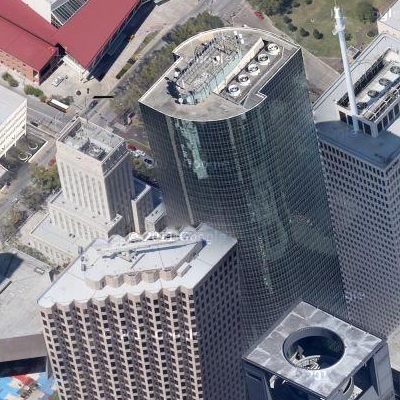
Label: cIndustry